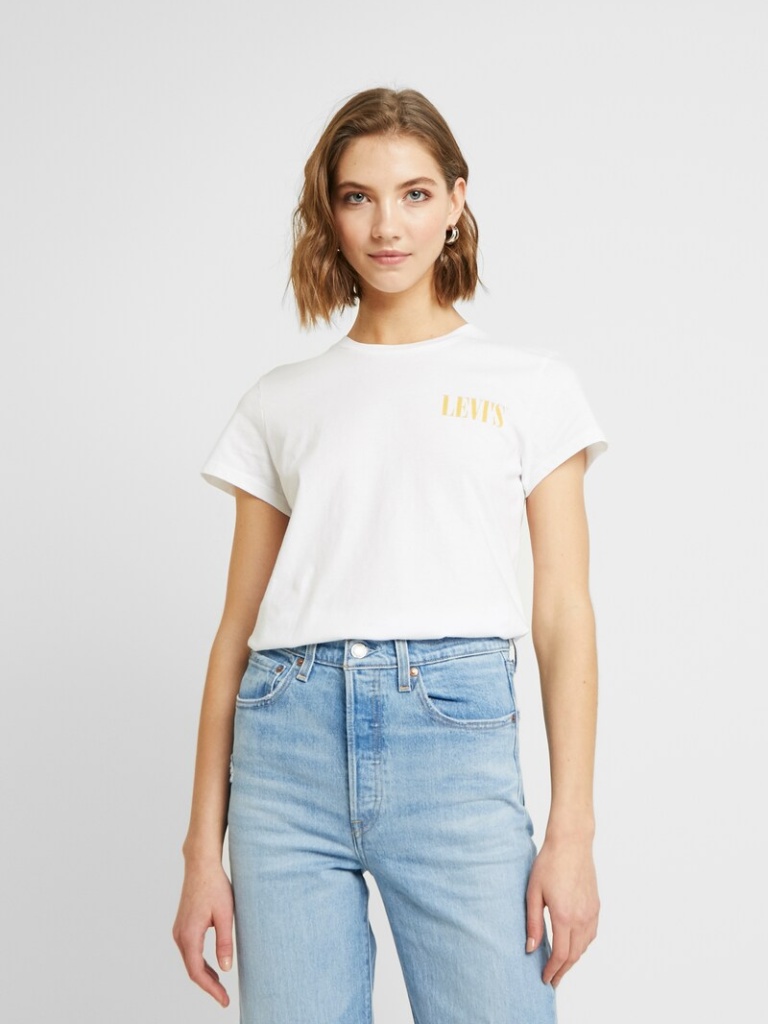
cotton relaxed short sleeve hip length Fully Tucked in crew t-shirt